一年级 · 算术
下面的算式正确的是 ( $\quad ）$ 。

B. $9+6=15$
C. $9-6=3$
D. $9-3=6$

4. _

$5+\circ<12$ 。 ○内可以填的数字有几个？( ）
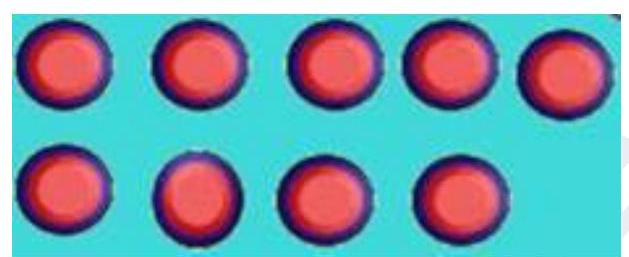
A. 7 个
B. 6 个
C. 3 个
答案: B